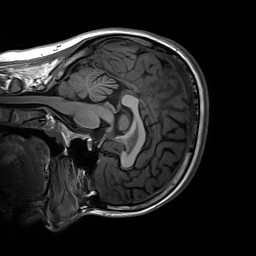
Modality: T1w
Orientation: sagittal
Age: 22
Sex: female
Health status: healthy
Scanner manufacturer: siemens
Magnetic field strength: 3 T
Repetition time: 2.3 s
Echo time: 0.00236 s